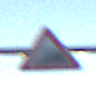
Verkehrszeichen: Steigung10
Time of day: SunriseSunset
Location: Outdoor (RoadRail)
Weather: Clear
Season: NotSpecified
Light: Natural